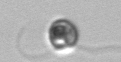
Label: flagellate